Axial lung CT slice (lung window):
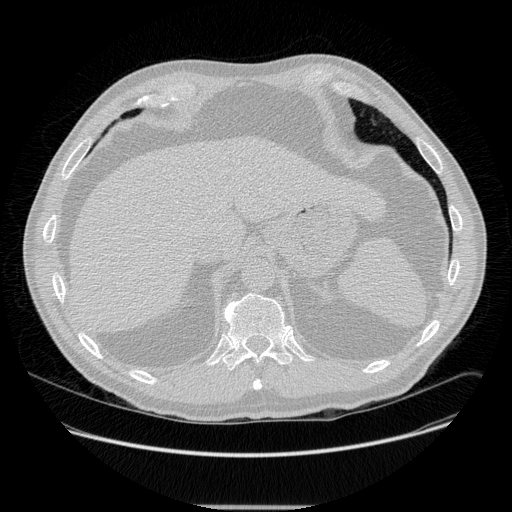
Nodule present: no